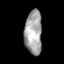
Tissue: prostate
Cell type: T cells
Senescence score: 0.19
Nuclear area (px): 746
Mean DAPI intensity: 164.04